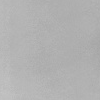
Atmospheric dust classification: dusty